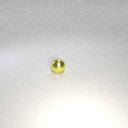
small yellow metal sphere